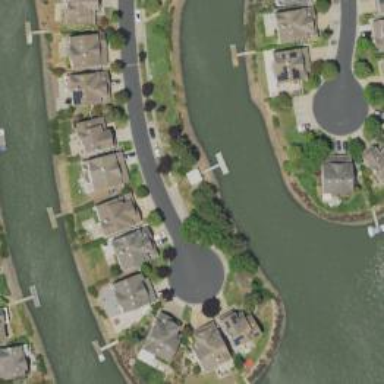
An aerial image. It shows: Dock by the waterway.